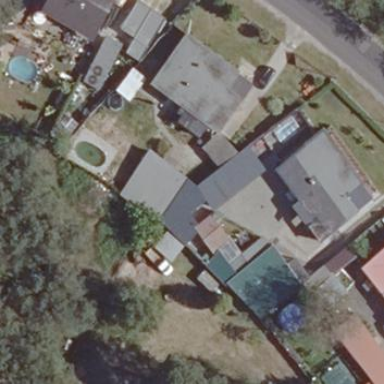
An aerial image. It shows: Simple and straightforward house.